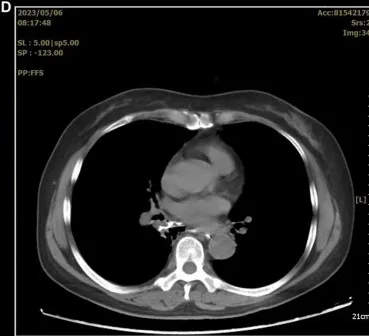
The before and after comparison of the arterial embolization treatment for the lesion. (B,D) After the treatment, the consolidation shadow appears significantly reduced.
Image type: radiology (ct)